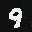
Label: 9